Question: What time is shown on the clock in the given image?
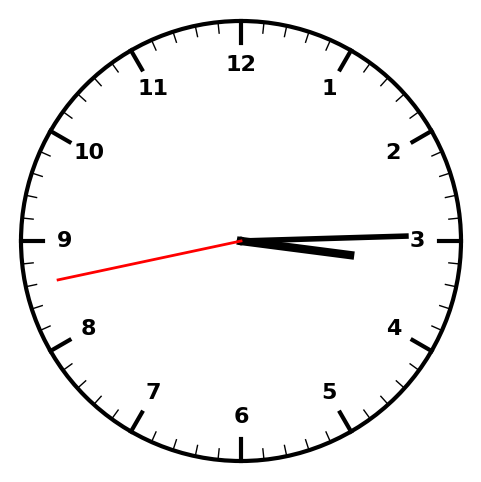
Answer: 03:14:43